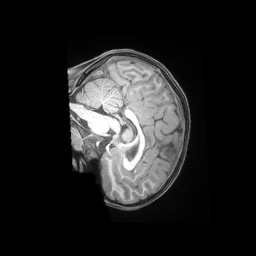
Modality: T1w
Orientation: sagittal
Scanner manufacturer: siemens
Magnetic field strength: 3 T
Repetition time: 2.53 s
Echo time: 0.00169 s